Question: I had a huge increase in 404 errors found on my site in Google webmaster tools, when I took a look at the list of 404's I found that most of them had the same php function appended to the end of the URLS ( ), a function I don't think is even used across my whole site, (or could it be jquery?) either way does anyone know why this might be doing this?

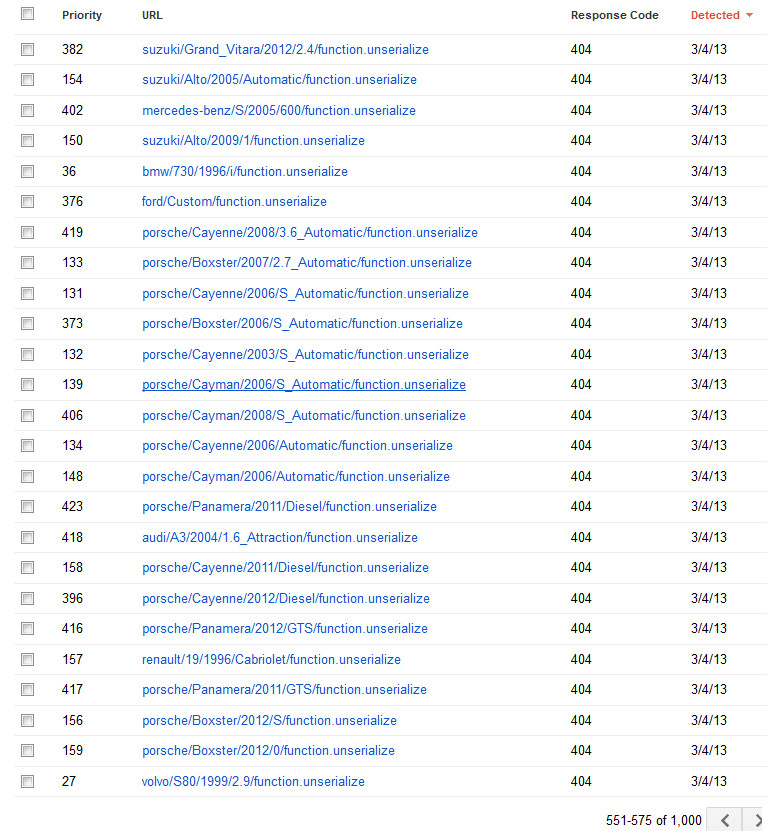
Answer: It does not seem to be jQuery.
You perhaps have a PHP error:
'Notice: unserialize() [function.unserialize]: Error at offset 0 of 172 bytes in ...'
From <URL>:
> In case the passed string is not unserializeable, FALSE is returned
and E_NOTICE is issued.
Advices:
1) Fix the error reporting level. Your production website should not display errors. That will fix the symptoms.
2) Search what causes the problem. Some data is serialized wrong (perhaps some url parts in your case). Debug, find and kill the problem source.